Interaction volume radius: 10 \u00c5
Interaction volume height: 20 \u00c5
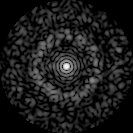
Disorder parameter: 0.8555